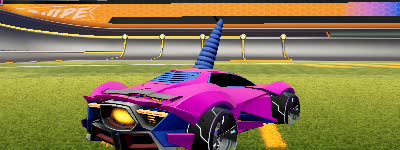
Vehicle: werewolf